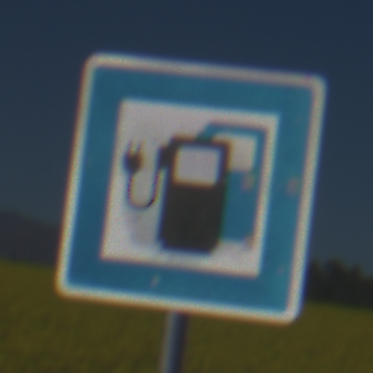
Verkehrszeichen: LadestationFuerElektrofahrzeuge
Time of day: MorningAfternoon
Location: Outdoor (RoadRail)
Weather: Clear
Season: NotSpecified
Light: Natural